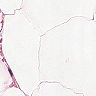
Metastatic tissue present: no